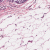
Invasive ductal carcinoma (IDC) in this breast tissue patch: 0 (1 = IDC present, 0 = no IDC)